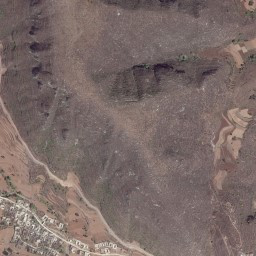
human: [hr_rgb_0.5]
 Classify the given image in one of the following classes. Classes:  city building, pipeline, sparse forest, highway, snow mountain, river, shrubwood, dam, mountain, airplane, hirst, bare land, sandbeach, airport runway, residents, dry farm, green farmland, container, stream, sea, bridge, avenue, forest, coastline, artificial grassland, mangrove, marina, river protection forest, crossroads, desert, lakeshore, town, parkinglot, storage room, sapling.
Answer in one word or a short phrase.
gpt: mountain